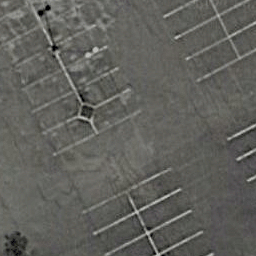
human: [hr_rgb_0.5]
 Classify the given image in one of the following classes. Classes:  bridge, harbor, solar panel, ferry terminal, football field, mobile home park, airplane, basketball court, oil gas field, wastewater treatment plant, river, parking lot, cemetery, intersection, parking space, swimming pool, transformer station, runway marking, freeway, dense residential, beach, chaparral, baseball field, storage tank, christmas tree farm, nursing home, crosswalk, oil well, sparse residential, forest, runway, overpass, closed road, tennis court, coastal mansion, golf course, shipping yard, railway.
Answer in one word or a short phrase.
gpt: parking space